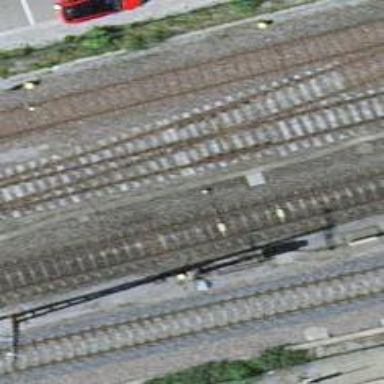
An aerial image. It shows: Railway signal.